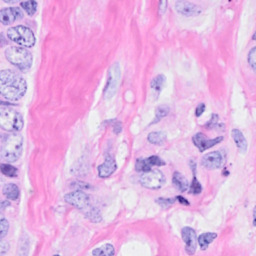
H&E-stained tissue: Breast